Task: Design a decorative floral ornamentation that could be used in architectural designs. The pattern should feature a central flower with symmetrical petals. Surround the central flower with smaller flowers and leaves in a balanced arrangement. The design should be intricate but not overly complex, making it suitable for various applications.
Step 102:
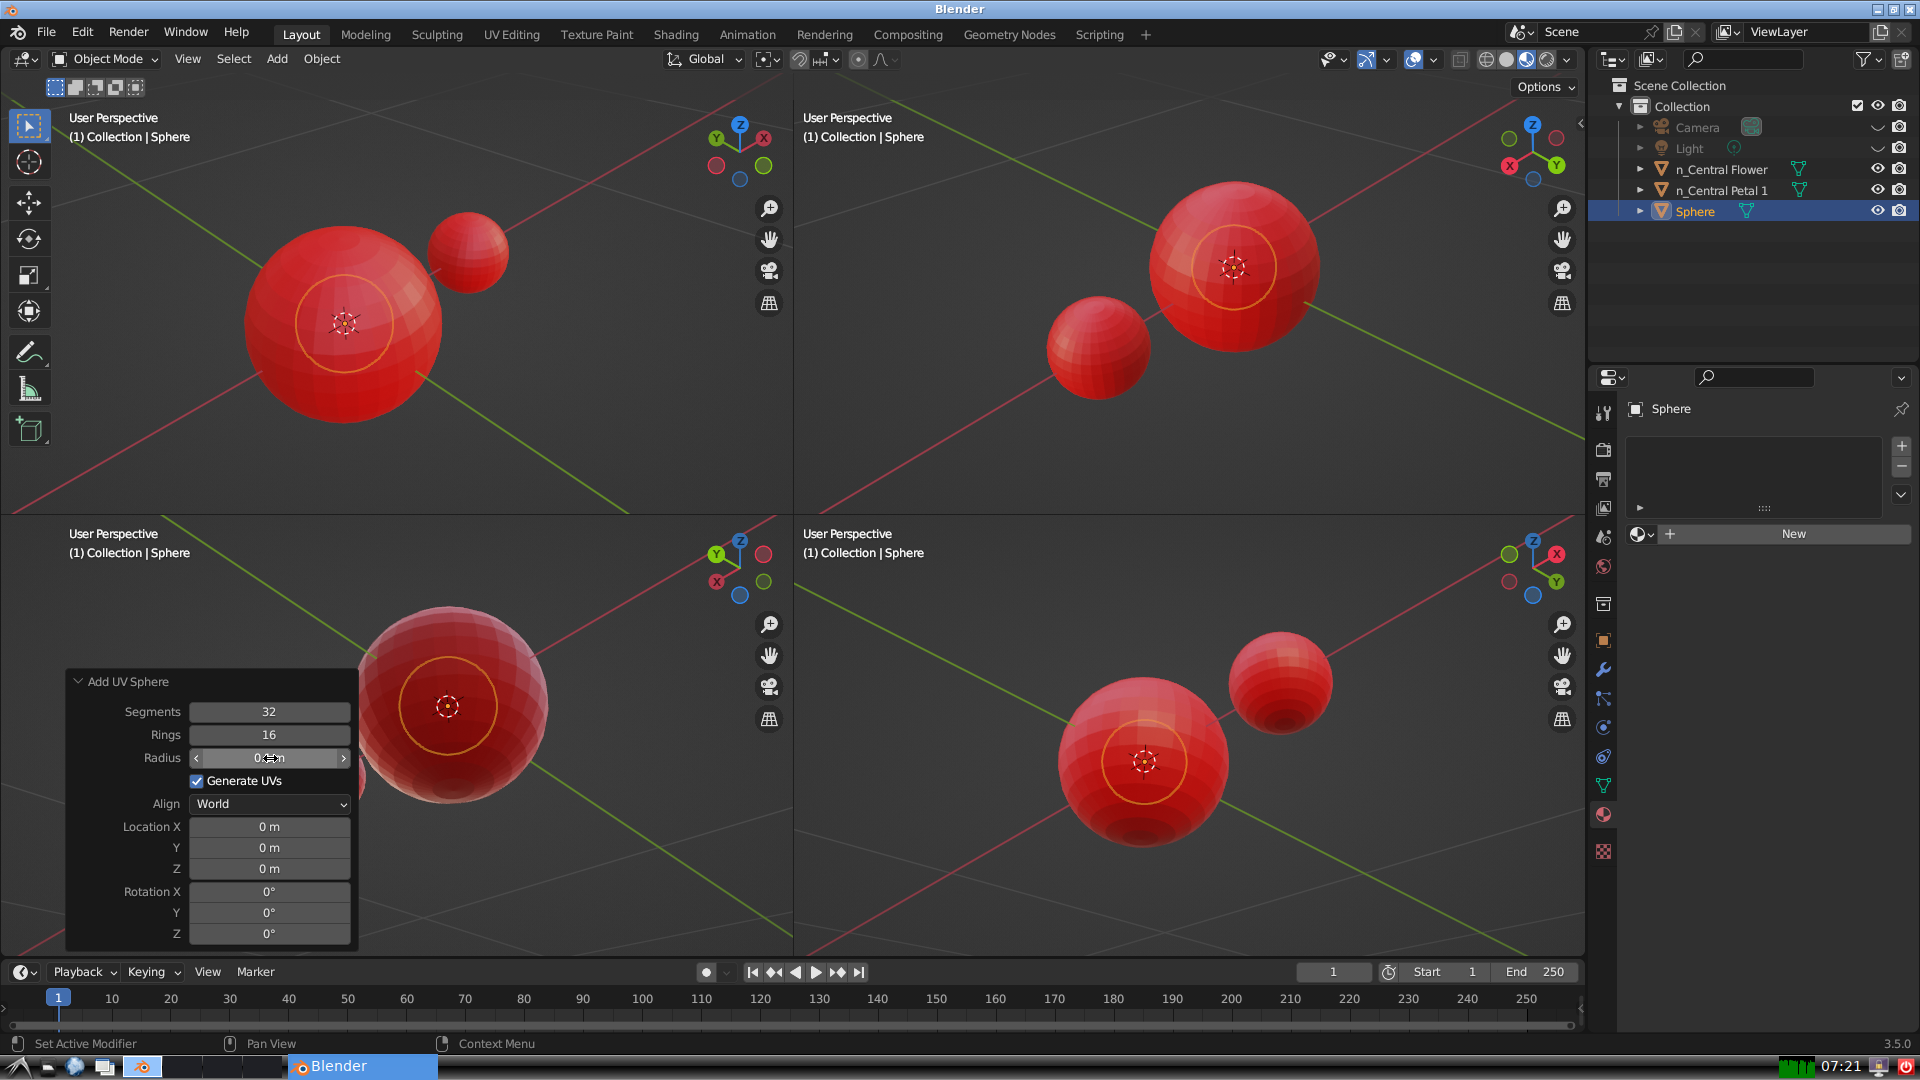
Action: click: no